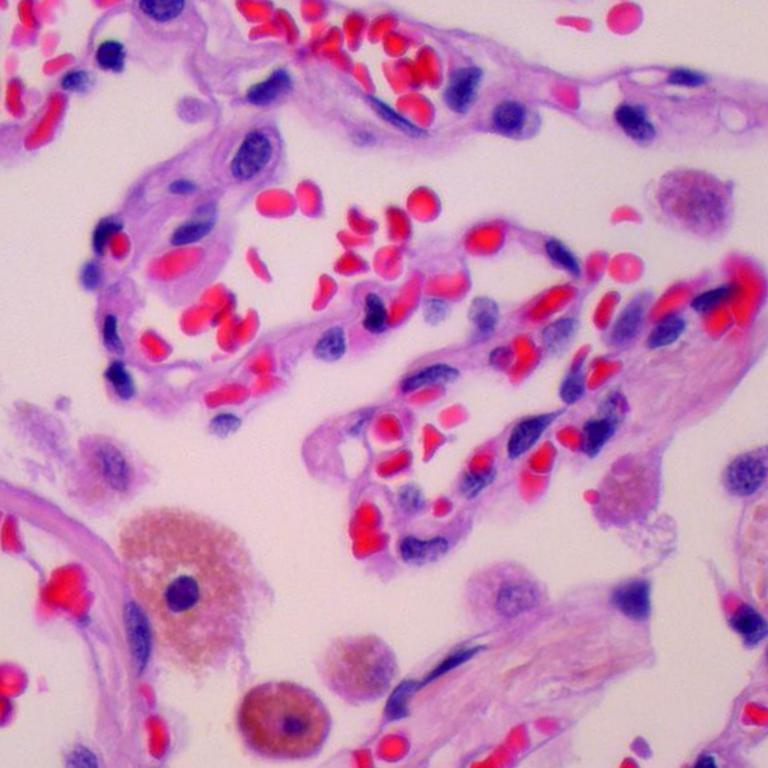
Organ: lung
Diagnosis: benign